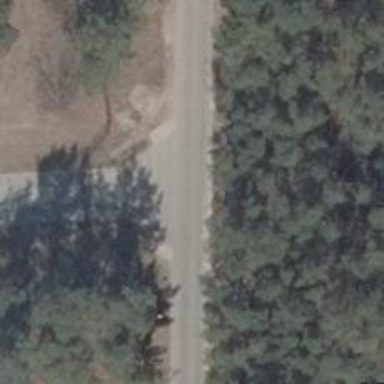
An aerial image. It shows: Unclassified road.